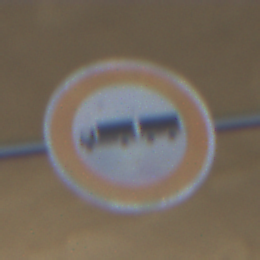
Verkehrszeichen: VerbotLastkraftwagenMitAnhaenger
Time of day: Midday
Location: Roofed (Underpass)
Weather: Clear
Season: NotSpecified
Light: Natural